Question: I want to fix position of my divs like this:

so I did this code (note that div's order in HTML is reverse)
'''
<div id="content">
<div id="area">
<div id="bottom">bottom</div>
<div id="middle">middle</div>
<div id="top">top</div>
</div>
</div>
'''
and css code (colors aren't important)
'''
#area{
position:fixed;
right: 10px;
bottom: 10px;
border: 2px solid green;
padding: 10px;
}
#bottom{
padding: 5px;
border: 1px solid yellow;
bottom: 0;
position: relative;
}
#middle{
padding: 5px;
border: 1px solid blue;
bottom: 30px;
position: relative;
}
#top{
padding: 5px;
border: 1px solid red;
bottom: 60px;
position: relative;
}
'''
Why all divs inside are on top of ?
<URL>
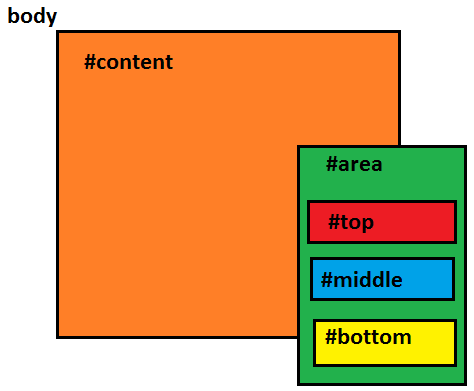
Answer: 'position:relative' refers to relative to the object's visual position, since each element is (apparently) 30px tall, the top and bottom items need to move 60px in a respective direction.
If the elements' sizes are not known an alternative solution is recommended.
'''
#area {
position: fixed;
right: 10px;
bottom: 10px;
border: 2px solid green;
padding: 10px;
}
#bottom {
padding: 5px;
border: 1px solid yellow;
top: 60px;
/* up 60px from where it is */
position: relative;
}
#middle {
padding: 5px;
border: 1px solid blue;
/* no need to move*/
}
#top {
padding: 5px;
border: 1px solid red;
top: -60px;
/* down 60px from where it is */
position: relative;
}
'''
'''
<div id="content">
<div id="area">
<div id="bottom">bottom</div>
<div id="middle">middle</div>
<div id="top">top</div>
</div>
</div>
'''
: No need for any positioning.
'''
#area{
position:fixed;
display:flex;
flex-direction:column-reverse;
right: 10px;
bottom: 10px;
border: 2px solid green;
padding: 10px;
}
'''
'''
#area{
position:fixed;
display:flex;
flex-direction:column-reverse;
right: 10px;
bottom: 10px;
border: 2px solid green;
padding: 10px;
}
#bottom{
padding: 5px;
border: 1px solid yellow;
}
#middle{
padding: 5px;
border: 1px solid blue;
}
#top{
padding: 5px;
border: 1px solid red;
}
'''
'''
<div id="content">
<div id="area">
<div id="bottom">bottom</div>
<div id="middle">middle</div>
<div id="top">top</div>
</div>
</div>
'''